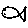
Label: fish